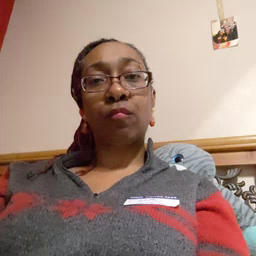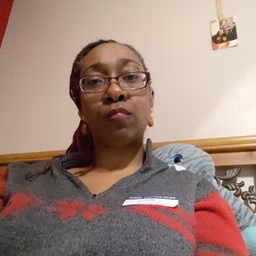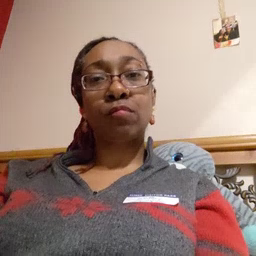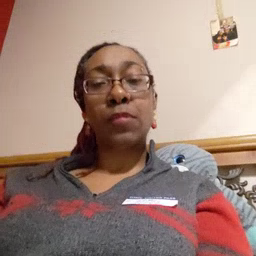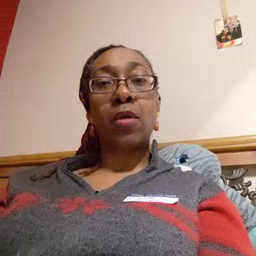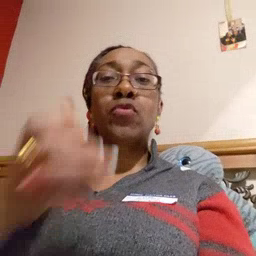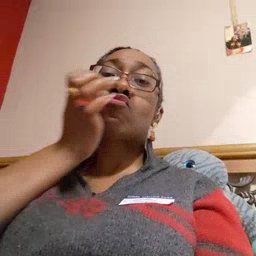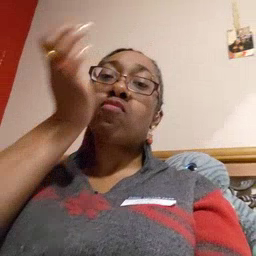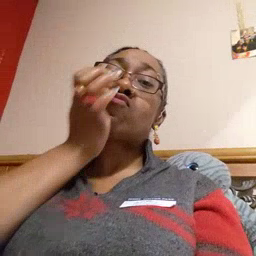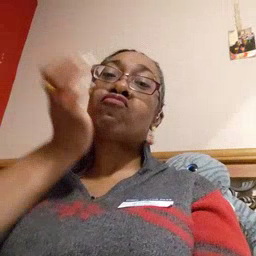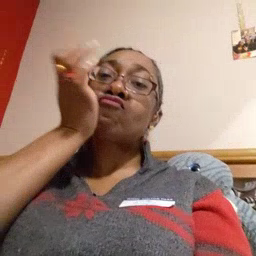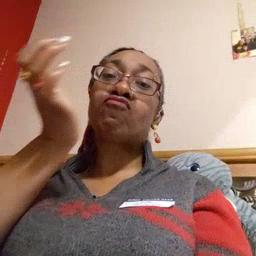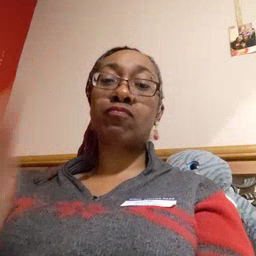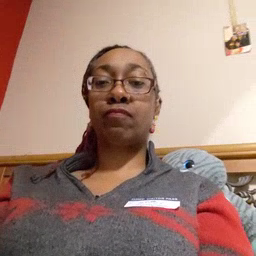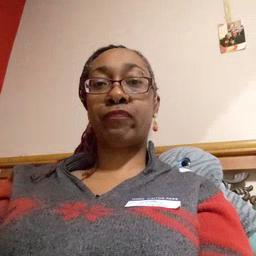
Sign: grass